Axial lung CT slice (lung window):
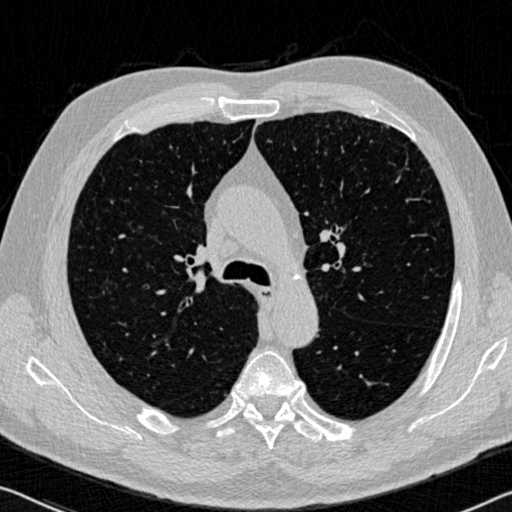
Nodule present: no